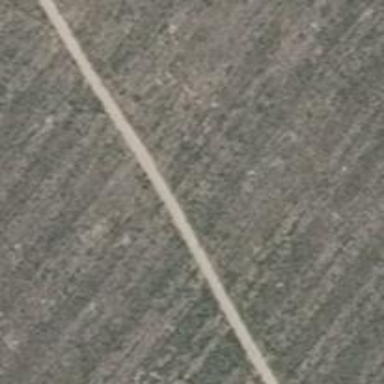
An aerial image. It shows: Path on the ground.